Question: Seriously frustrated trying to come up with a way to dynamic sort UICollectionView items.
The first time the UICollectionView is loaded, a different method to perform a query is run. This method only loads 4 items at a time and is always used with my pagination to load for 4. Setting up sorting with this was even more confusing because I was only able to sort 4 items at a time.
So I created another method to perform queries when trying to sort UICollectionView items.

'''
- (void)pickerDoneButtonTapped
{
NSLog(@"Picker done button pressed");
[_thisController performQueryForFilter];
}
'''
'''
-(PFQuery *)queryForCollection
{
PFQuery *query = [PFQuery queryWithClassName:@"Garments"];
// check what the selectedRowInFilterPicker currently is
// then add that task to the query
if (_selectedRowInFilterPicker == 0) {
NSLog(@"ORDER BY RECOMMENDED");
} else if (_selectedRowInFilterPicker == 1) {
NSLog(@"ORDER BY NEWEST ITEMS");
} else if (_selectedRowInFilterPicker == 2) {
NSLog(@"ORDER BY DESCENDING USING PRICE");
[query orderByDescending:@"price"];
} else if (_selectedRowInFilterPicker == 3) {
NSLog(@"ORDER BY ASCENDING USING PRICE");
[query orderByAscending:@"price"];
}
return query;
}
'''
'''
- (void)performQueryForFilter
{
NSLog(@"PERFORM QUERY FOR FILTER");
PFQuery *query = self.queryForCollection;
[self objectsWillLoad];
[query findObjectsInBackgroundWithBlock:^(NSArray *objects, NSError *error) {
self.isLoading = NO;
if (error)
self.objects = [NSArray new];
else {
if (_paginationEnabled && !_isRefreshing) {
//add a new page of objects
NSMutableArray *mutableObjects = [NSMutableArray arrayWithArray:self.objects];
[mutableObjects addObjectsFromArray:objects];
self.objects = [NSArray arrayWithArray:mutableObjects];
}
else {
self.objects = objects;
}
}
[self objectsDidLoad:error];
}];
}
'''
This is working correctly to an extent. I make a selection in the UIPickerView then top done. Now after the data in my UICollectionView has been reloaded I have 2 issues.
- The whole NSArray of correctly sorted objects is now the data for my dataSource so ALL of these objects are added to the UICollectionView after the reload of data.- The previous cells that show by default when UICollectionView is first loaded still remain. So the newly sorted objects just added underneath.
Right now I have a maximum of 9 rows in my database. Now lets say in future there are 1000. I can't have 1000 rows being loaded and added to the UICollectionView every time a user wants to sort items with the option of low to high or high to low.
Please help me see where I'm going wrong or at least show a better way to do this.
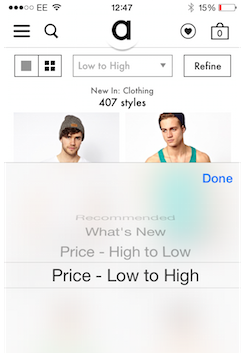
Answer: I think there is a misunderstanding here, either on your part about collection views, or on my part where your difficulty lies.
If I understand correctly, you fear that if you have an array of 1000 items, they would all be loaded into the collection view. This is not correct. Cells in the collection view are loaded dynamically and on demand. Whenever a cell is to be displayed, the data source is asked for the information for that cell. The information is never loaded all at once at any point. If you can display 8 cells at most on the screen, 8 cells are loaded at most in memory. That's it. When the user scrolls, the cells are recycled and used to display the next items, and so on.
So a few things. First, your optimization of paging the data is not necessary. If you need to load data in pages, you should provide the collection a number of items and then load and unload pages as the user scrolls. If the information is not big, you can load it all if possible. 1000 rows does not sound like a lot of information . Second, your query that returns 1000 items - fear not, the collection view will only load the necessary cells for what it can display and nothing more. It will reuse previous cells for data that follows.